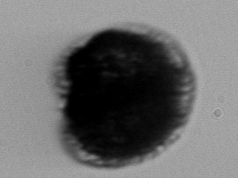
Label: Gonyaulax